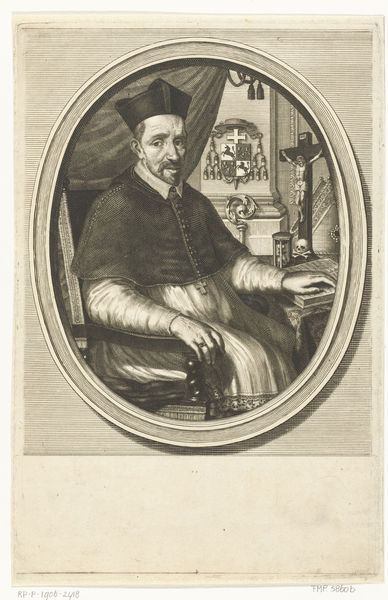
Titel: Portret van apostolisch vicaris Sasbout Vosmaer
Künstler: François van Bleyswyck
Standort: Amsterdam
Institution: Rijksmuseum
Schlagwörter: finger, stuhl, haube, bibel, rahmen, porträt, oval, kette, bischof, papst, ring, buch, kreuz, stich, kardinal, wappen, totenkopf, jesus, christlich, priester, inri, christlicj